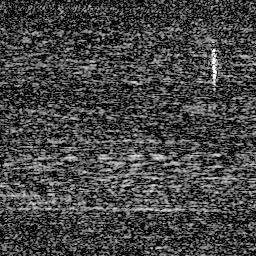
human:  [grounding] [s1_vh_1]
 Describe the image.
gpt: In the satellite image, there is  <ref>1 medium ship </ref> <box>[[80, 12, 86, 33, 0]]</box> located at top right.